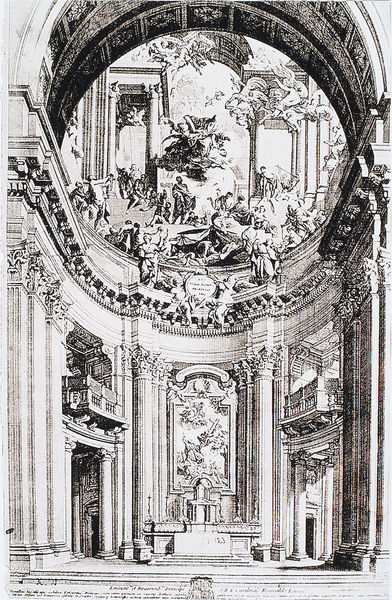
Titel: Presbyterium von Sant’ Ignazio
Künstler: Nikolaus Dorigny
Schlagwörter: fenster, schwarz, skizze, säule, säulen, tür, weiss, zeichnung, ornament, architektur, barock, bild, kirche, reich, decke, engel, balkon, schrift, bogen, türen, pilaster, rundbogen, kuppel, treppe, treppen, ornamente, verzierung, wandgemälde, stuck, durchgang, geländer, innenansicht, stufe, stufen, gewölbe, gemalt, kreuz, dom, druck, schwarzweiss, radierung, stich, altar, portal, wappen, gesims, orgel, apsis, chor, putten, korinthisch, kupferstich, tonnengewölbe, wölbung, deckengewölbe